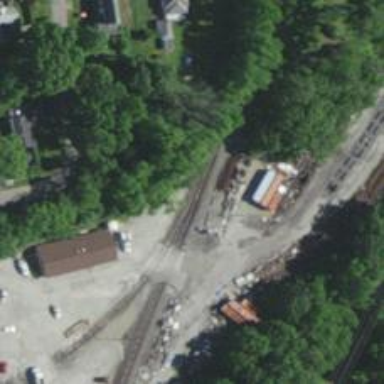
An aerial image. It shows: Railway siding for service.